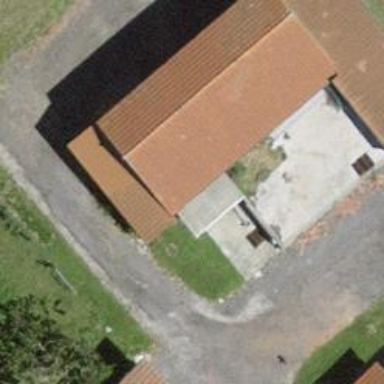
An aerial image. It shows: Barn.